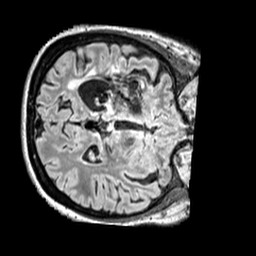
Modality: FLAIR
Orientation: axial
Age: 31
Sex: female
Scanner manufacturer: siemens
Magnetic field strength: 3 T
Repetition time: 5 s
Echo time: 0.387 s